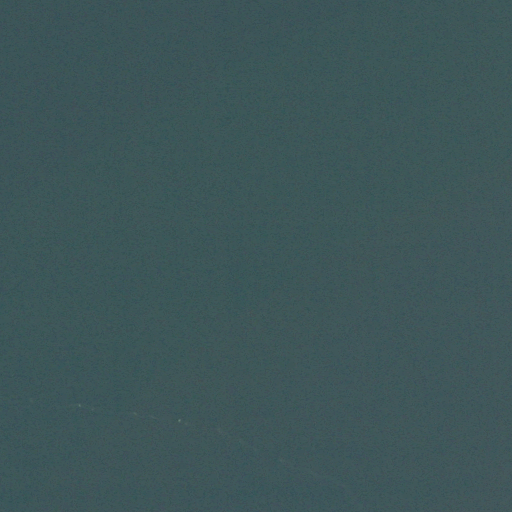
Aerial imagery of bench in Rhode Island named Allen Ledge containing only open water